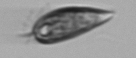
Label: Prorocentrum_triestinum